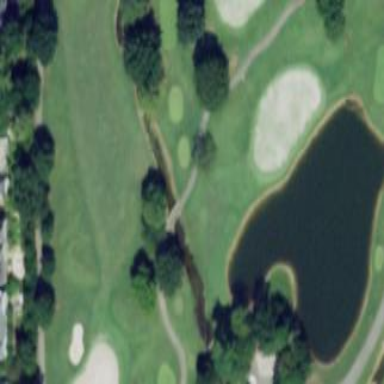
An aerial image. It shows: Scenic view of water hazard on golf course. The natural water feature adds beauty to the landscape.